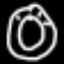
Label: donut